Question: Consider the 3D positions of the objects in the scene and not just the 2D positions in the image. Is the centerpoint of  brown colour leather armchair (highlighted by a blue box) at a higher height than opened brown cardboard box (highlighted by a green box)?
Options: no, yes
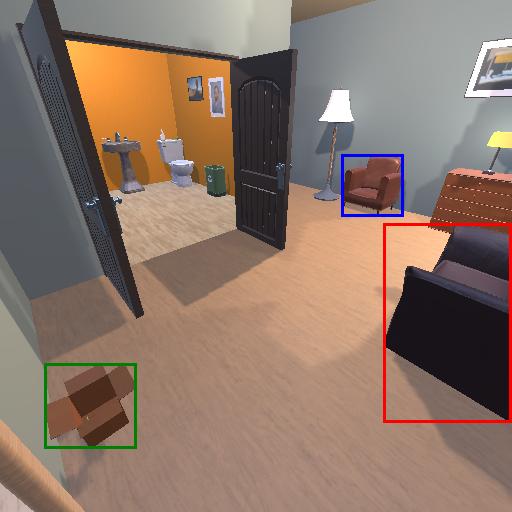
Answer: no